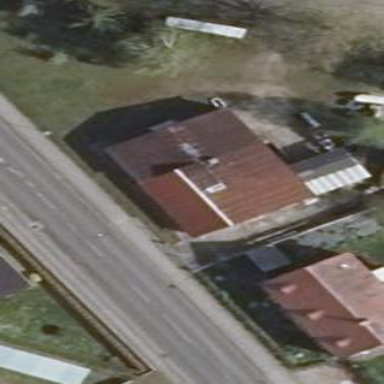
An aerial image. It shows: Red house with flat roof.